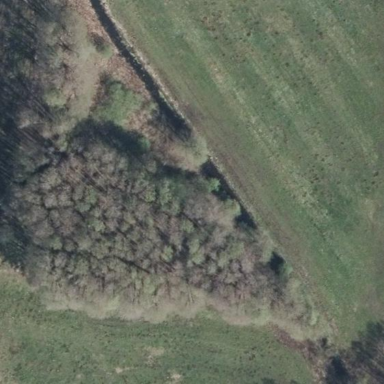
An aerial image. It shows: Forest area.